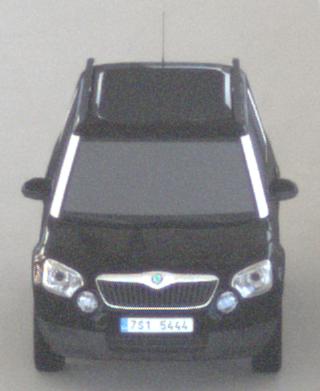
Make: Skoda
Model: Yeti 1.2 TSI
Detailed model: Yeti
Model produced from: 2009/11
Model produced until: 2011/10
Doors: 5
Color: black
Road condition: dry road
Daytime: morning or afternoon
Contrast: low contrast